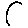
Label: cloud